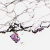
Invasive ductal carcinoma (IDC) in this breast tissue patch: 0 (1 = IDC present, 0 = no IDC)